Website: crate-barrel
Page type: receipt
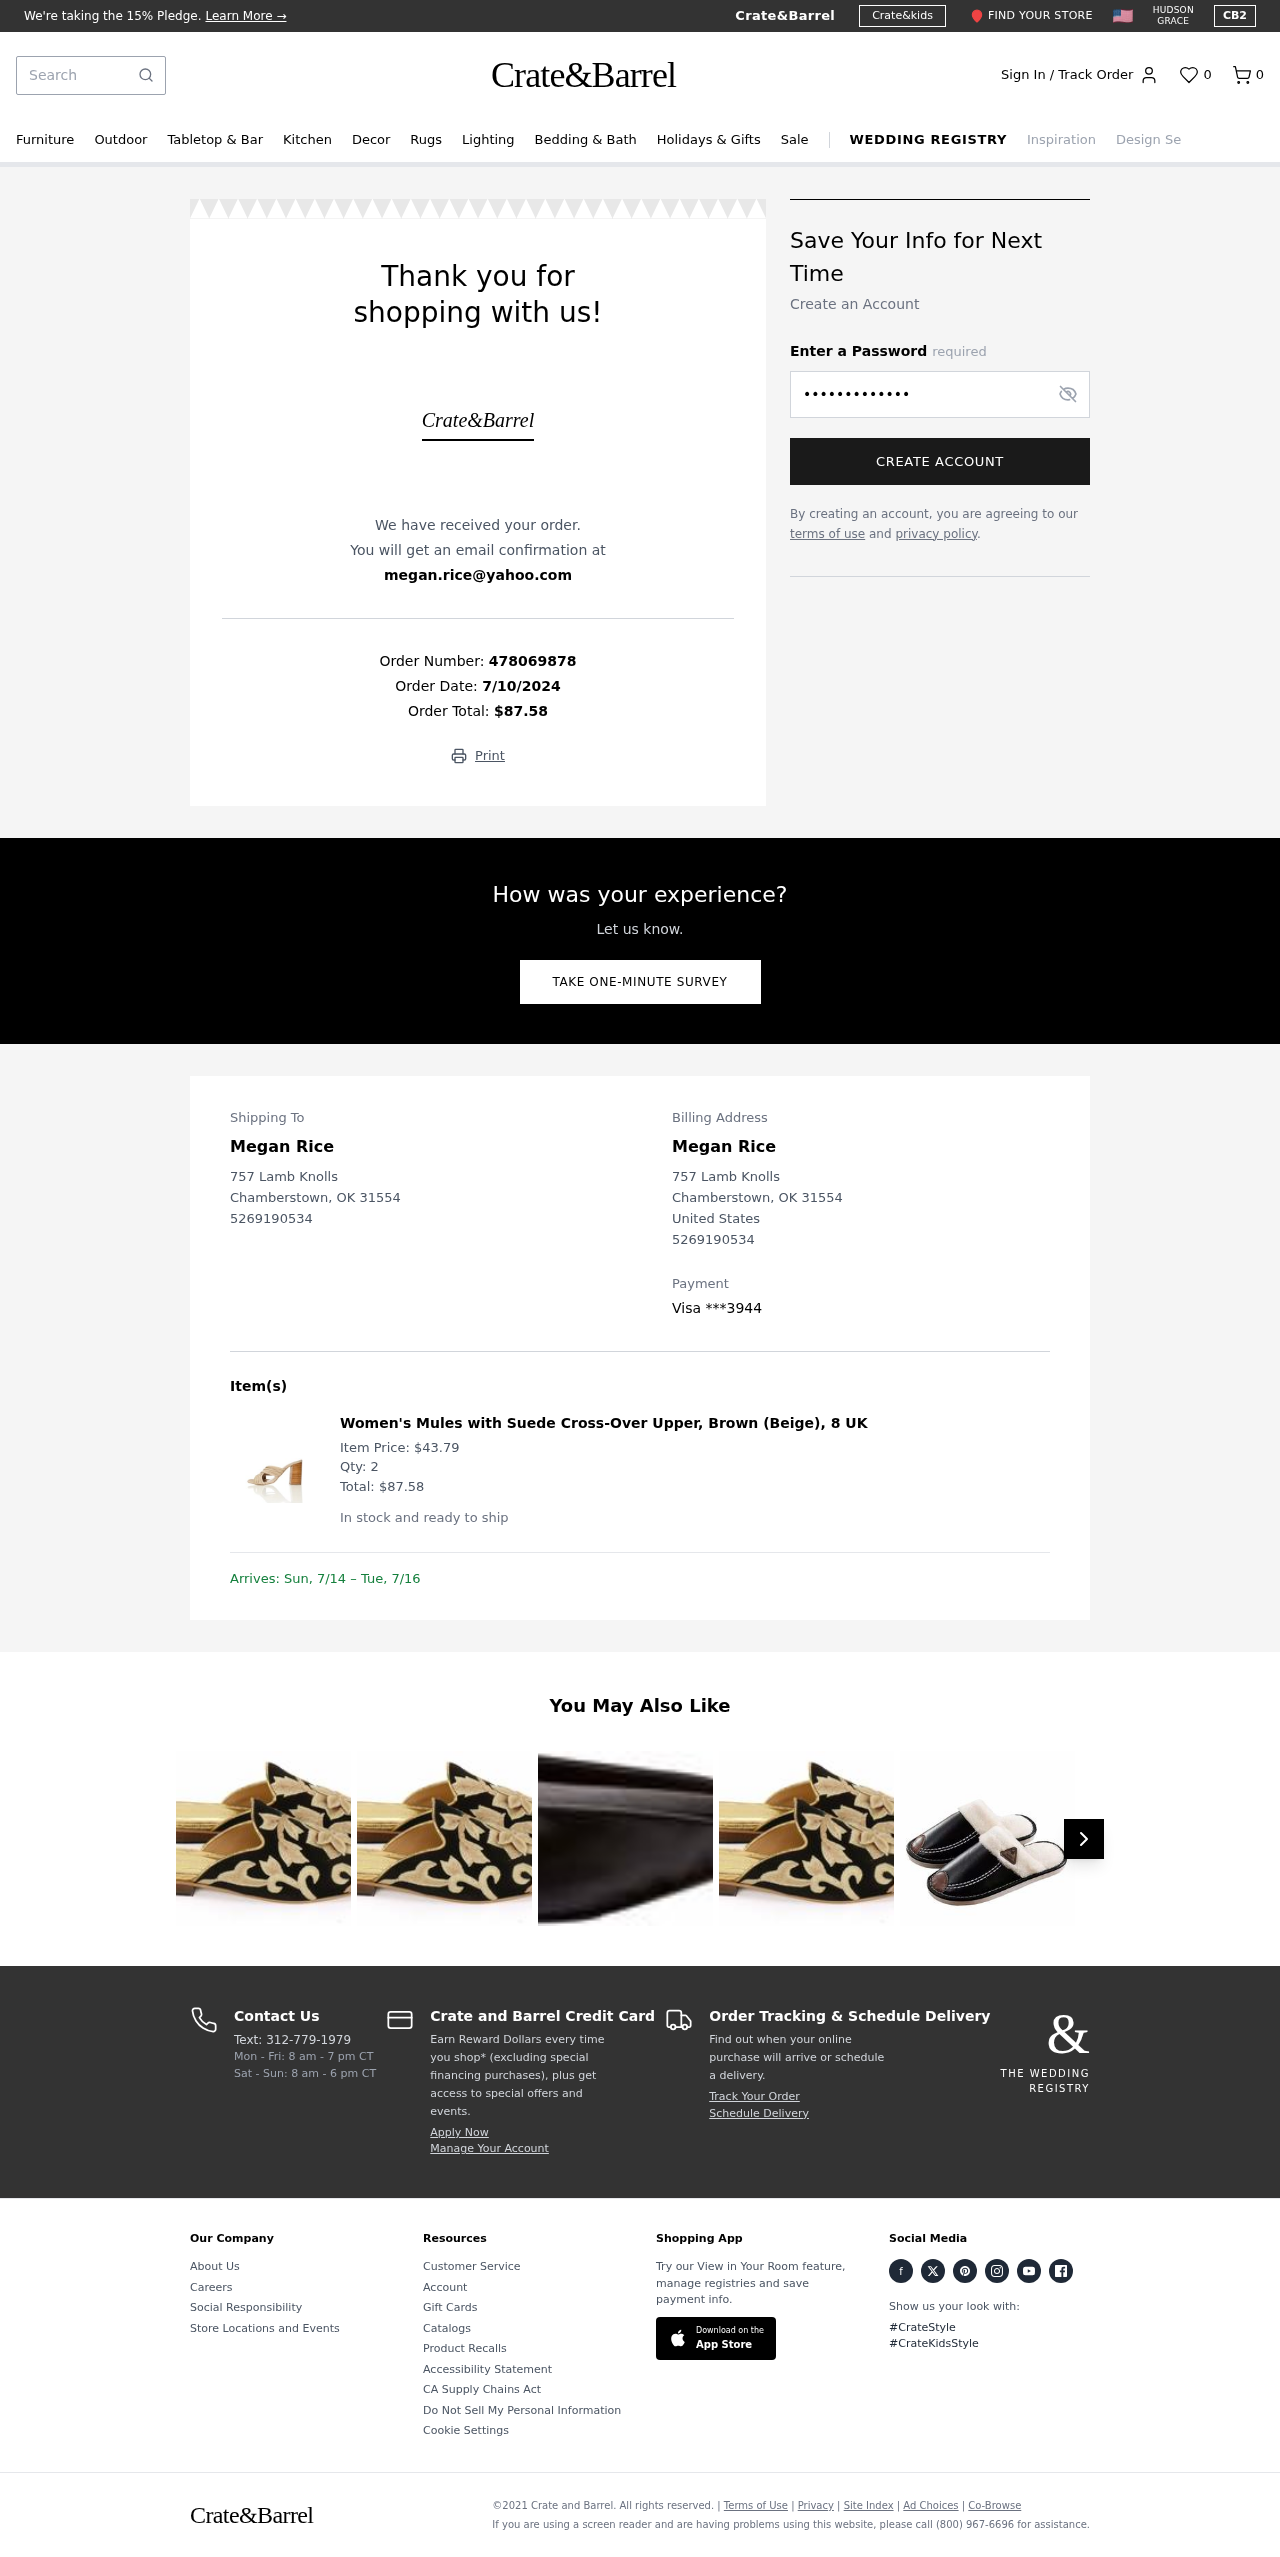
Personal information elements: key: PII_CARD_LAST4
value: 3944
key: PII_CARD_TYPE
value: Visa
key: PII_CITY
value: Chamberstown
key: PII_COUNTRY
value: United States
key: PII_EMAIL
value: megan.rice@yahoo.com
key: PII_FULLNAME
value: Megan Rice
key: PII_PHONE
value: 5269190534
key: PII_POSTCODE
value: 31554
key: PII_STATE_ABBR
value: OK
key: PII_STREET
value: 757 Lamb Knolls
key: PII_FULLNAME2
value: Megan Rice
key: PII_STREET2
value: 757 Lamb Knolls
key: PII_CITY2
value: Chamberstown
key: PII_STATE_ABBR2
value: OK
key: PII_POSTCODE2
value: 31554
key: PII_PHONE2
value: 5269190534
Product elements: key: PRODUCT1_NAME
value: Women's Mules with Suede Cross-Over Upper, Brown (Beige), 8 UK
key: PRODUCT1_PRICE
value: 43.79
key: PRODUCT1_QUANTITY
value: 2
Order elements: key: ORDER_NUM_ITEMS
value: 0
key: ORDER_ID
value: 478069878
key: ORDER_DATE
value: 7/10/2024
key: ORDER_TOTAL
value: $87.58
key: ORDER_ITEM_TOTAL
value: $87.58
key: ORDER_DELIVERY_DATE
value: Sun, 7/14 – Tue, 7/16
Search elements: key: HEADER_SEARCH
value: Search
Other elements: key: FAVORITES_COUNT
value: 0